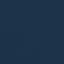
Land use / land cover class: SeaLake